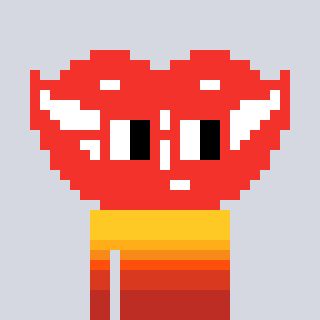
a pixel art character with square red glasses, a smile-shaped head and a grayscale-colored body on a cool background